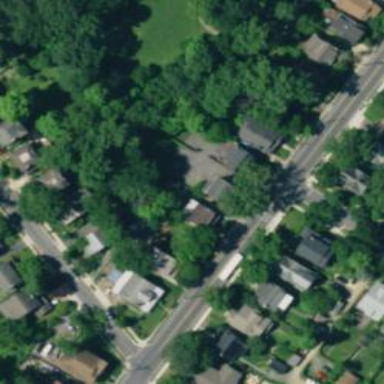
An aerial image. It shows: Neighborhood.